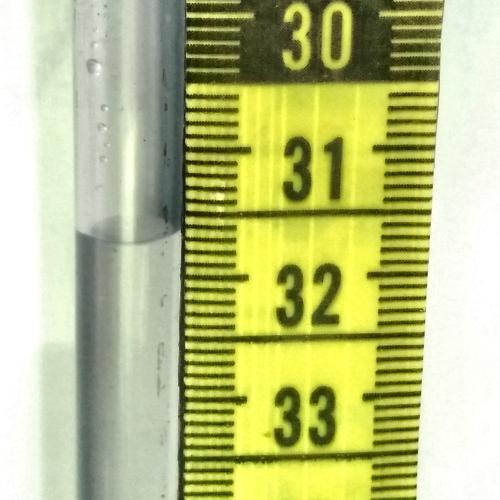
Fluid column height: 31.7 cm